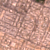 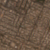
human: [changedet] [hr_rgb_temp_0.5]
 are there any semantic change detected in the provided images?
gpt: Everything remains the same.